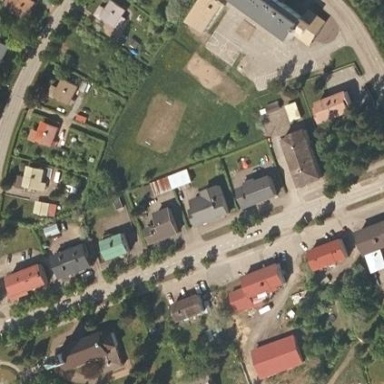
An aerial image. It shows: Residential area.